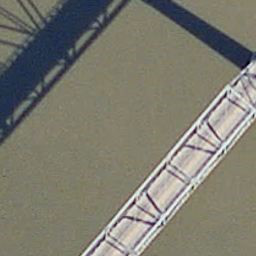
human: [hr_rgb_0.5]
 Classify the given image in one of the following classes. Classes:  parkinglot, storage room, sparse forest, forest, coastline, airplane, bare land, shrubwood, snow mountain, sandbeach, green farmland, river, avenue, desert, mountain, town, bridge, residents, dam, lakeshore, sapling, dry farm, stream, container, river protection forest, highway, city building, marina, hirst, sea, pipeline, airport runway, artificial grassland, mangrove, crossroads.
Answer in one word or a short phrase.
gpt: bridge